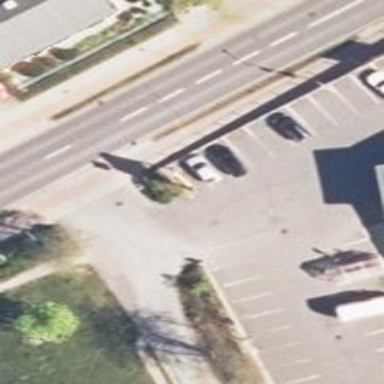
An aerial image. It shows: Paved parking aisle serving as service road.